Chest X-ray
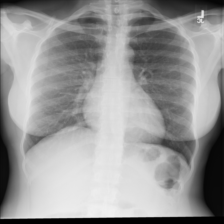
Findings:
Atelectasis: negative
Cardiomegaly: negative
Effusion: negative
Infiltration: negative
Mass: negative
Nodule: negative
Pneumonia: negative
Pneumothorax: negative
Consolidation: negative
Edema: negative
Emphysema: negative
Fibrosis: negative
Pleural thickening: negative
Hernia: negative